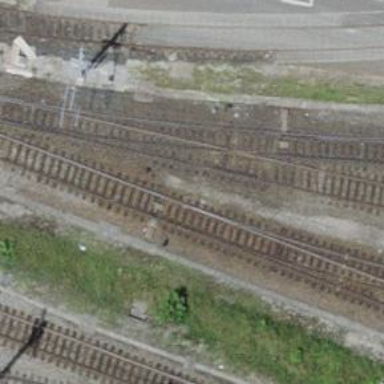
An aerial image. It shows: Railway yard with electrified tracks. The contact lines have voltage of 3000 and 15000.